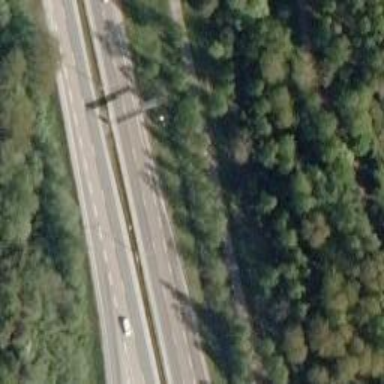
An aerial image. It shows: Asphalt road classified as trunk highway.